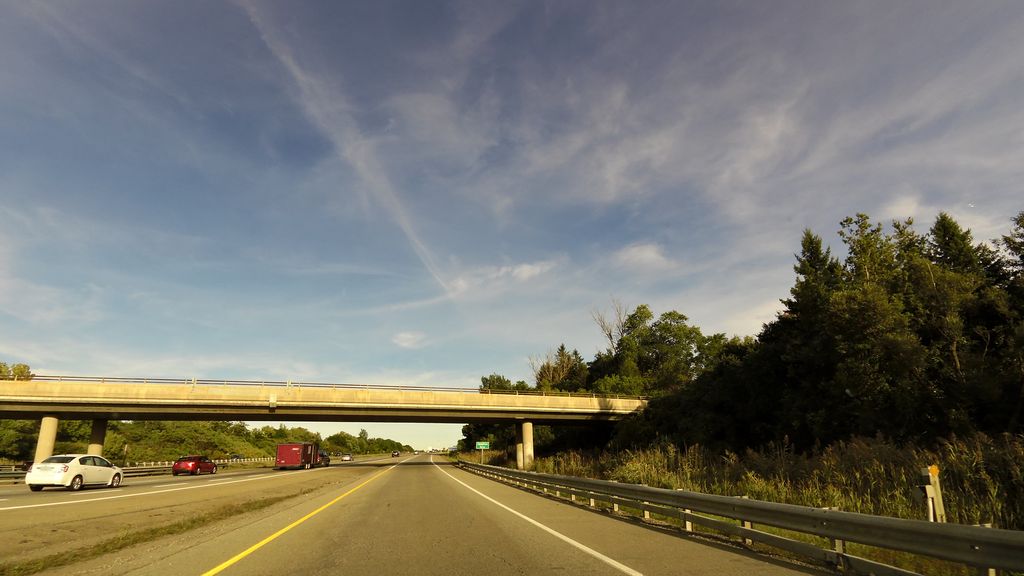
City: hamilton